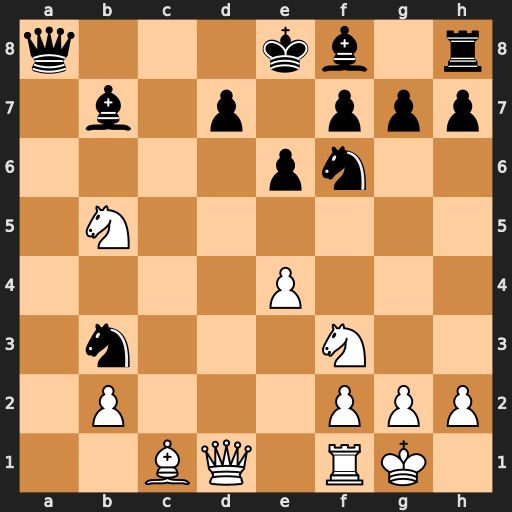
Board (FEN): q3kb1r/1b1p1ppp/4pn2/1N6/4P3/1n3N2/1P3PPP/2BQ1RK1
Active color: w
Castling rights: k
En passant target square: -
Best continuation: Nc7+ Kd8 Nxa8